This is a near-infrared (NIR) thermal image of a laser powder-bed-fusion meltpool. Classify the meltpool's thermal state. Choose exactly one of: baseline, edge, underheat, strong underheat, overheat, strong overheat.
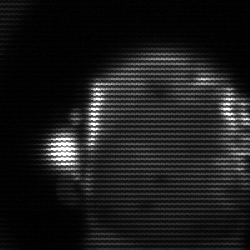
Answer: baseline